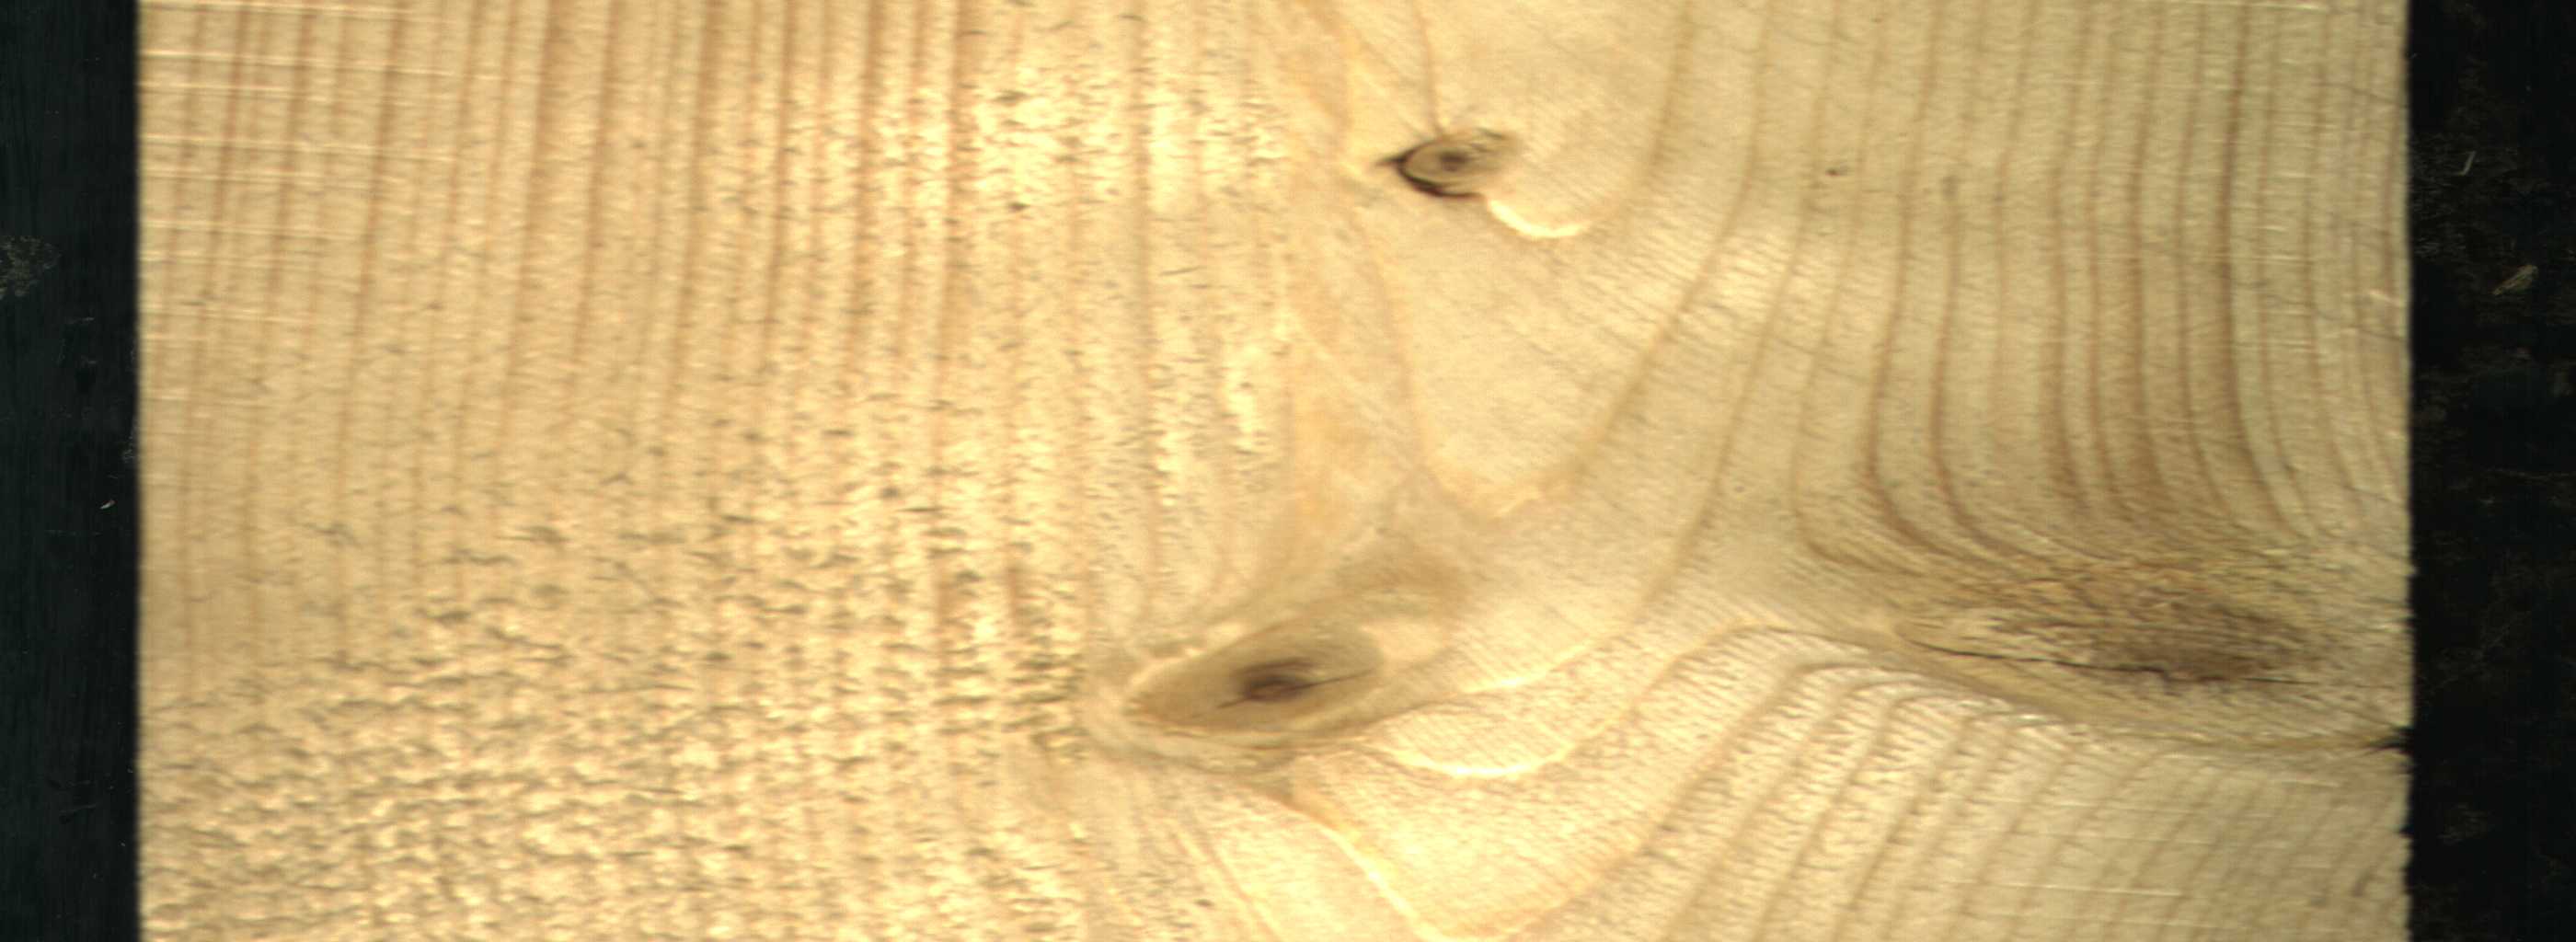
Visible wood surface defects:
knot_with_crack
Live_Knot
Live_Knot